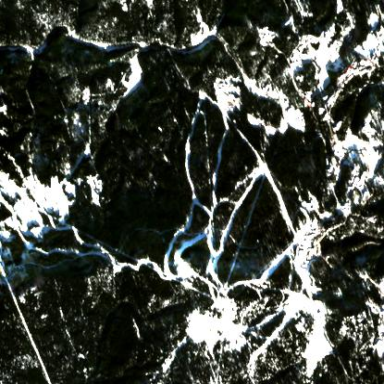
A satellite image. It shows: Area designated for winter sports.